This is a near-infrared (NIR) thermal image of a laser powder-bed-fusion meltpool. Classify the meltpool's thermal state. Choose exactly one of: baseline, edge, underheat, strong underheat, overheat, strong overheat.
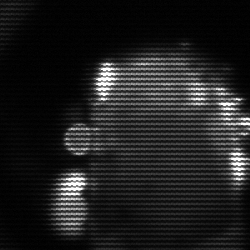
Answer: baseline